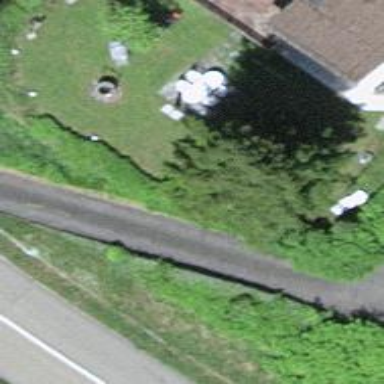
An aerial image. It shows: Paved driveway road for service vehicles.